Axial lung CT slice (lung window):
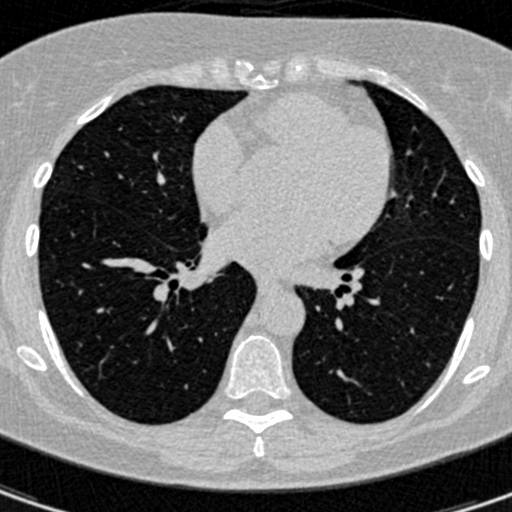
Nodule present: no